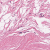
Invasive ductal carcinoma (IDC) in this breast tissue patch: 0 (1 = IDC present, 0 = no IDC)